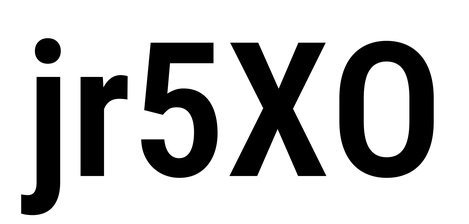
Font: Roboto_Condensed_SemiBold